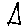
Label: triangle